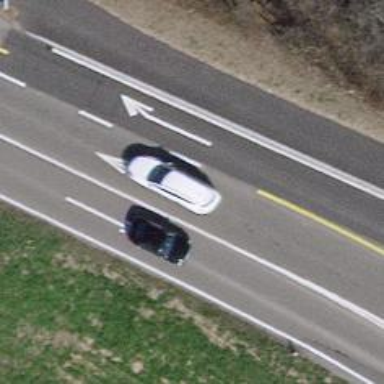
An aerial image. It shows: Secondary road with separate asphalt sidewalk.